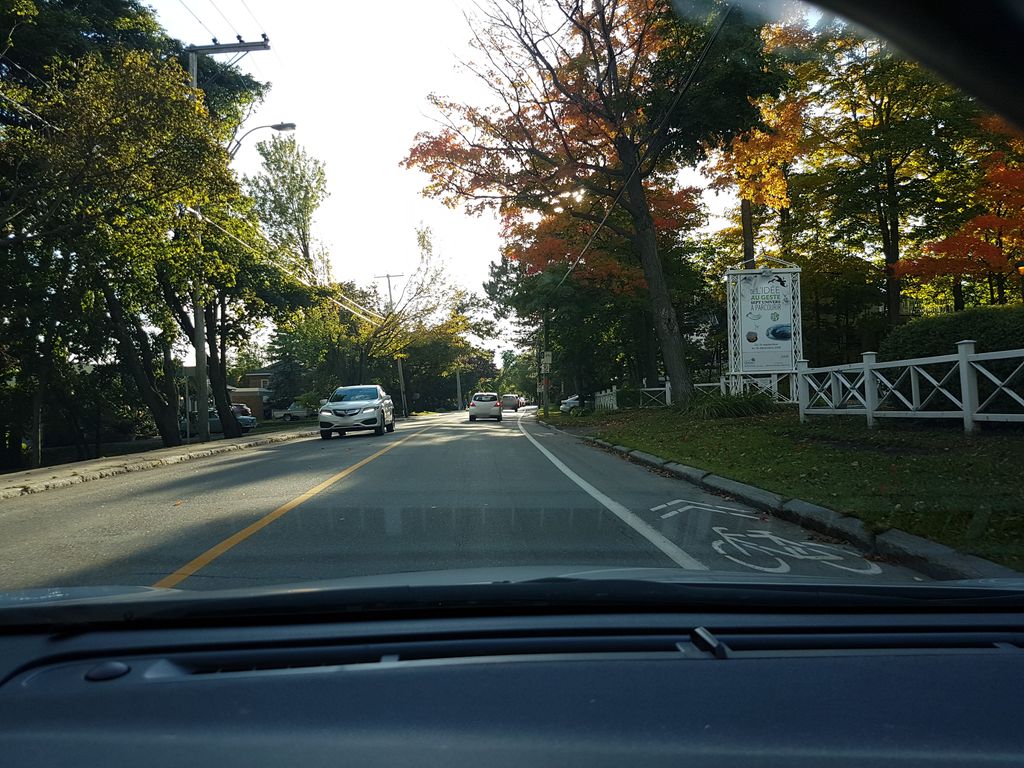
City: quebec_city